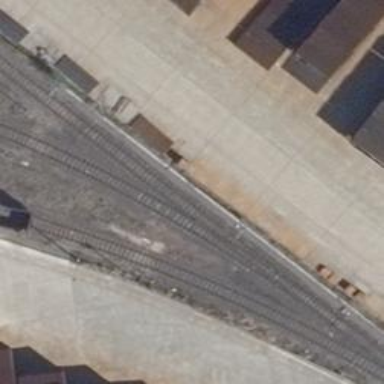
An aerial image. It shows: Rail spur service.